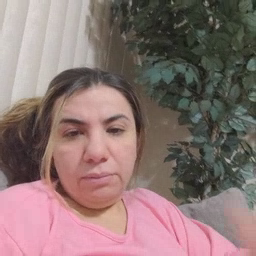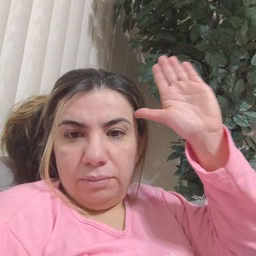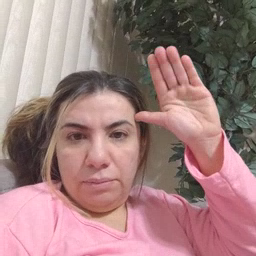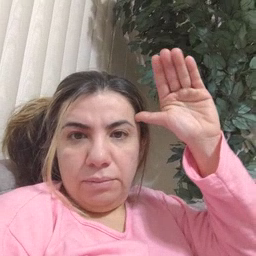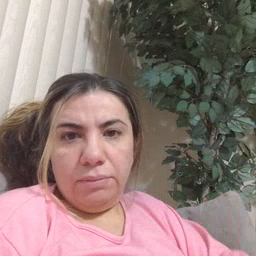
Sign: donkey